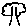
Label: tree